Question: I'm struggeling a bit with VSO / TFS and a powershell script I wrote to run some custom git commands to deploy to a staging environment using git remote.
It's basically working totally fine. the only thing is that VSO is marking the build as partially succeeded because of the build output. It seems like VSO is interpreting everything that gets returned by a process and has more than 5 lines of output is an error. Unfortunatelly git is returning 7 lines:
'''
PS ...\myrepo...> git push test2 master
Counting objects: 5, done.
Delta compression using up to 4 threads.
Compressing objects: 100% (2/2), done.
Writing objects: 100% (3/3), 261 bytes | 0 bytes/s, done.
Total 3 (delta 1), reused 0 (delta 0)
To ssh://deploy@myhost/var/repo/schimmel.git
74fe89d..efc5906 master -> master
'''
And this is what I see in VSO

This is how I run git from powershell during a preActionScript
'''
$proc = Start-Process -FilePath $GitExe -ArgumentList $pushArgs -Wait -NoNewWindow -PassThru;
if($proc.ExitCode -ne 0){
Write-Error "Git is having errors..."
exit $proc.ExitCode
}
'''
So the build is not failing because the ExitCode is 0 but it seems like its marking the build as partially succeeded because the output is too long.
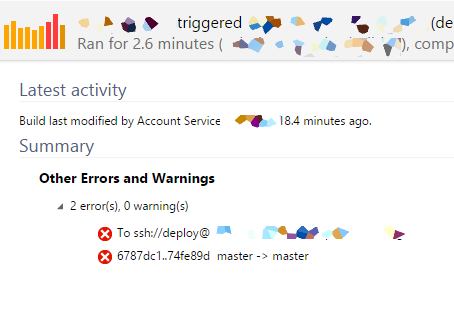
Answer: Add "--quiet" to your Argument list to 'git push' ?